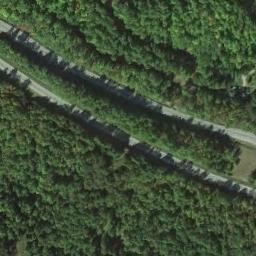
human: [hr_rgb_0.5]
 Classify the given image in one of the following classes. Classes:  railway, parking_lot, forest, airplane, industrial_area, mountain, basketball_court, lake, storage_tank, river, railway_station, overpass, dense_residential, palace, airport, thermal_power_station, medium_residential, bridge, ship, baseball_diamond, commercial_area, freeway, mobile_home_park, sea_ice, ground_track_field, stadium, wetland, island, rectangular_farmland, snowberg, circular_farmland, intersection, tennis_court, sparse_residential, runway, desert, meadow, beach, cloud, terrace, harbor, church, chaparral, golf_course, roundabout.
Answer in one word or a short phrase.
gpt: freeway